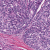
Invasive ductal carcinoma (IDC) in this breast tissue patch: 0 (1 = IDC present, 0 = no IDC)